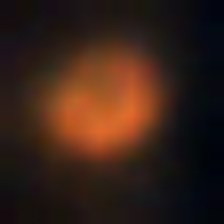
Taxon: NanoPlankton
Group: Other